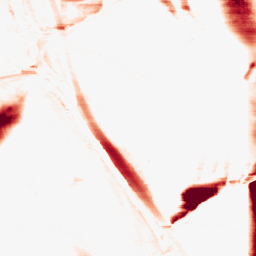
Category: morphological
Decomposition family: morphological_rect
Decomposition parameters: operation: opening
width: 50
height: 3
Upsampling method: regularized
Upsampling parameters: scale: 2
lambda_reg: 0.001
Upsampling scale: 2